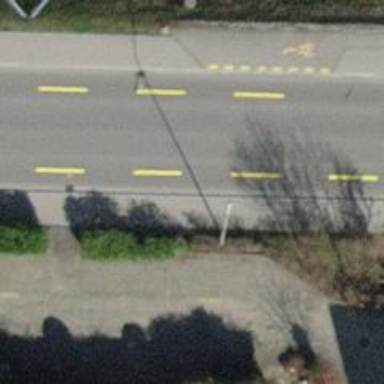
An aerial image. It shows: Asphalt cycleway.